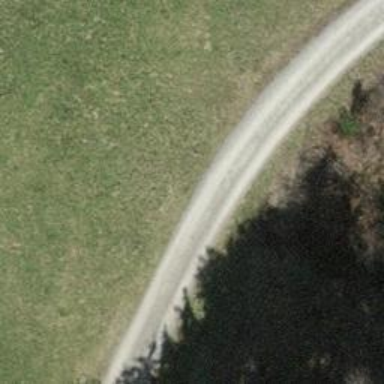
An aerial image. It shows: Compacted track with grade2 surface.